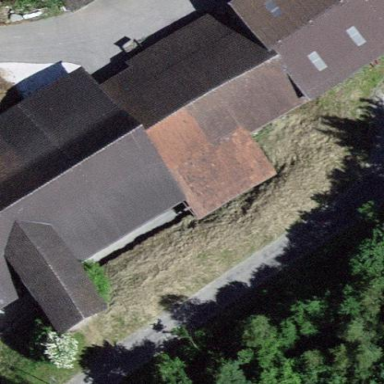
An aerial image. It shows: Farm building.